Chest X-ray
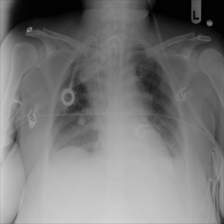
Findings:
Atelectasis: negative
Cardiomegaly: negative
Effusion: negative
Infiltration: negative
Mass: negative
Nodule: negative
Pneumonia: negative
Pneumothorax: negative
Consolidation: negative
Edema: negative
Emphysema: negative
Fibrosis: negative
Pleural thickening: negative
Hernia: negative